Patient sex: F
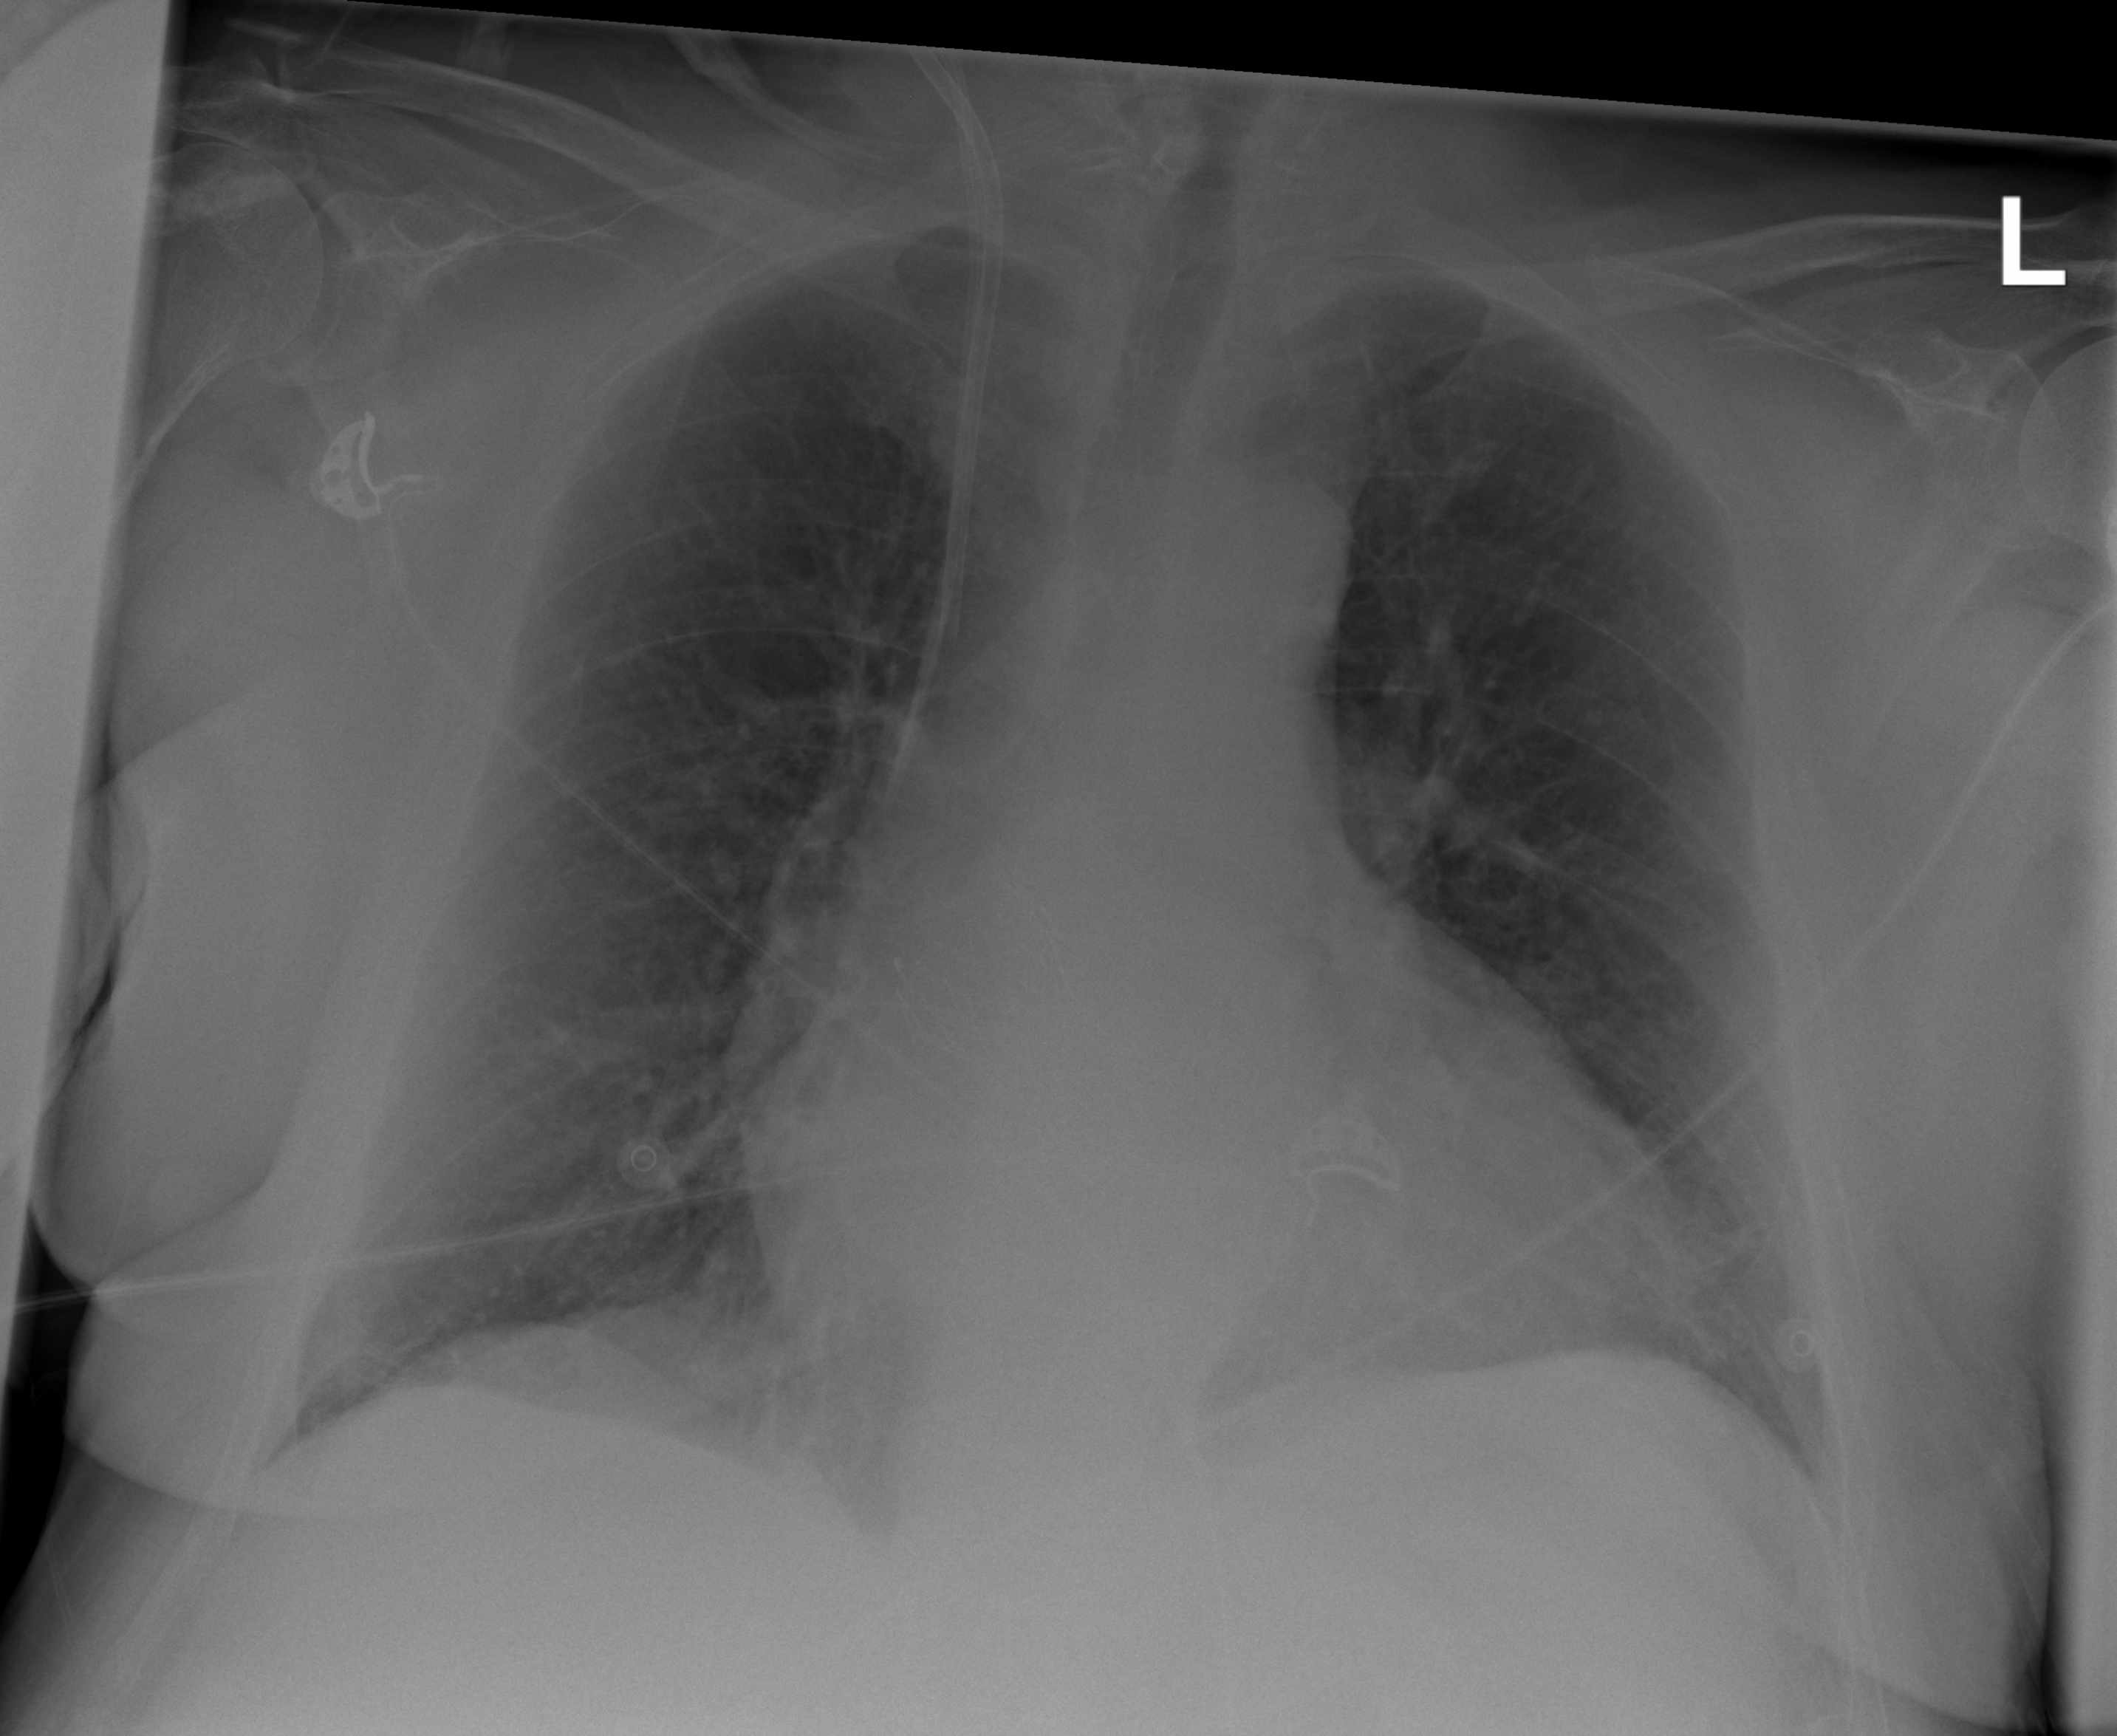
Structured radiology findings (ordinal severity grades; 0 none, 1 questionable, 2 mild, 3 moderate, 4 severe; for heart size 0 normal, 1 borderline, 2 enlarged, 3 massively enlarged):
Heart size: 2
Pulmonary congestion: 2
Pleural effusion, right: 0
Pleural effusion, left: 0
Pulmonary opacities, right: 0
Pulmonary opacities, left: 0
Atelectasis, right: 2
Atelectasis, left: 0